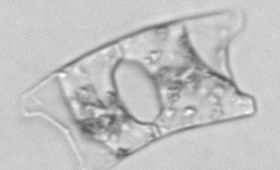
Label: Eucampia